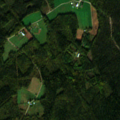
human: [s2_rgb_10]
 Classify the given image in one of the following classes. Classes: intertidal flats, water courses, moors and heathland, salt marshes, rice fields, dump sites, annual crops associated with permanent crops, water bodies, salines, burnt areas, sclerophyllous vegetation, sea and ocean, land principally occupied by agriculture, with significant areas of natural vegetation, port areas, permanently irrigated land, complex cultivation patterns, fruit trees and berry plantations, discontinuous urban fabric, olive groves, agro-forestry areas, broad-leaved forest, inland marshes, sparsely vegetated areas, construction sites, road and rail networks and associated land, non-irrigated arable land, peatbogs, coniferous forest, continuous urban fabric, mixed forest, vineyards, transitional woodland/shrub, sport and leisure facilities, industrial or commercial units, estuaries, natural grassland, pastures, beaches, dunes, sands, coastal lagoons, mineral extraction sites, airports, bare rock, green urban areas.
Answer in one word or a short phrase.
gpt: land principally occupied by agriculture, with significant areas of natural vegetation, coniferous forest, mixed forest